Question: here my code
'''
<nav class="navbar navbar-inverse navbar-fixed-top bgc" role="navigation">
<div class="navbar-header">
<button type="button" class="navbar-toggle" data-toggle="collapse"
data-target="#example-navbar-collapse">
<span class="sr-only">Toggle navigation</span>
<span class="icon-bar"></span>
<span class="icon-bar"></span>
<span class="icon-bar"></span>
</button>
<a class="navbar-brand" href="#"> <img src="img/log1.jpg" class="img-responsive"/></a>
</div>
<div class="collapse navbar-collapse" id="example-navbar-collapse">
<ul class="nav navbar-nav pull-right">
<li class="active"> <a href="#">Home</a></li>
<li><a href="#">Our Vision</a></li>
<li ><a href="#">Documents</a></li>
<li><a href="#">Login</a></li>
<li><a href="#">Contact</a></li>
<li><a href="#">Admin</a></li>
</ul>
</div>
</nav>
'''
The o/p is

but i want my brand image to be fit inside the header ..how can i solve this issue?.
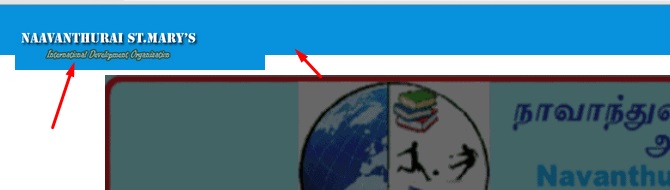
Answer: Apply some width on .navbar-brand class.
e.g.
'''
.navbar-brand {
padding-top: 0;
padding-bottom: 0;
width: 100px;
}
'''